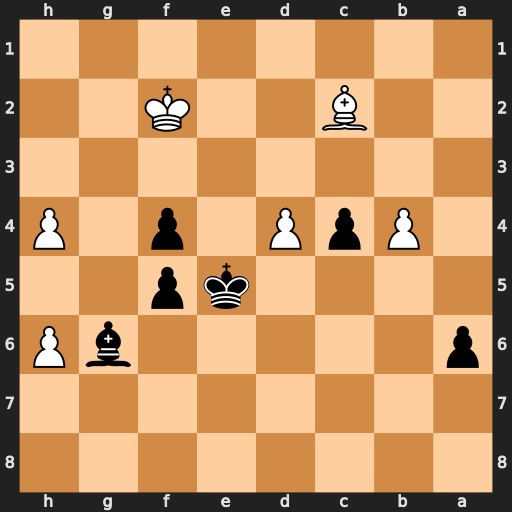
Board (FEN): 8/8/p5bP/4kp2/1PpP1p1P/8/2B2K2/8
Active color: b
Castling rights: -
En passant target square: -
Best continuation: Kxd4 Kf3 Kc3